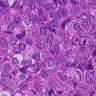
Metastatic tissue present: yes